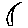
Label: moon